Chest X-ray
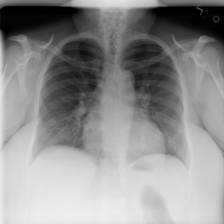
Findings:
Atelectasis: negative
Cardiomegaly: positive
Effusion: negative
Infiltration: negative
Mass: negative
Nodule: negative
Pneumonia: negative
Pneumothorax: negative
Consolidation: negative
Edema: negative
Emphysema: negative
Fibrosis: negative
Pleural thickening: negative
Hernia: negative